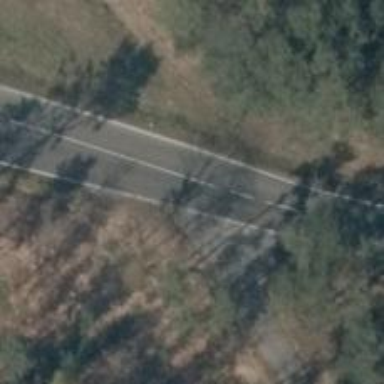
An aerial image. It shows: Asphalt track with grade1 tracktype.